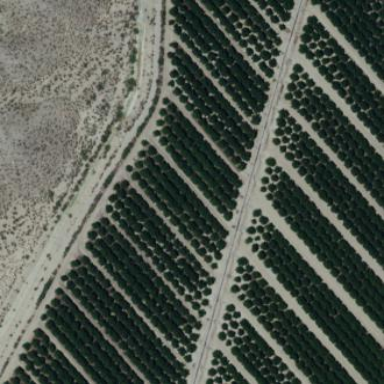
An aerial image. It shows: Orchard.